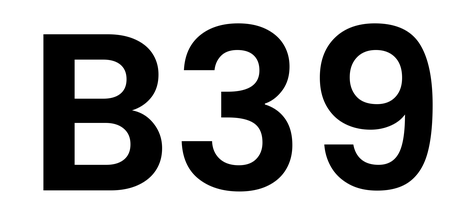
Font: Poppins-SemiBold